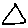
Label: triangle